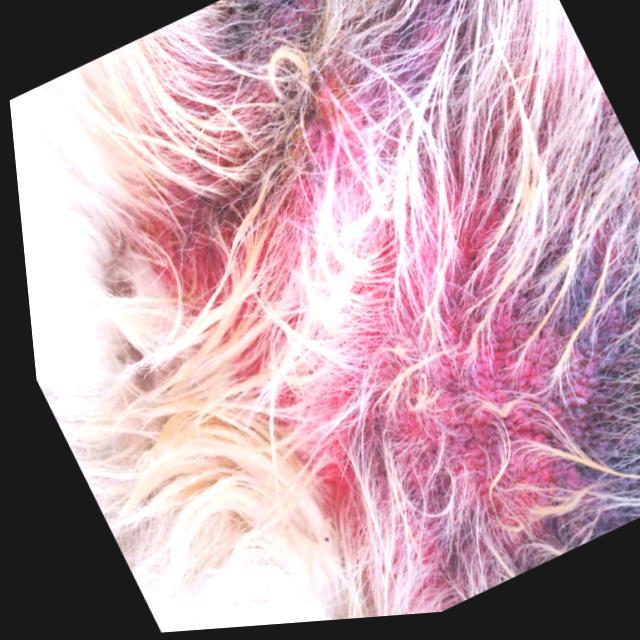
Canine fungal skin infection — characterized by alopecia, scaling, crusting, and circular lesions. Common agents include Malassezia and Candida species.